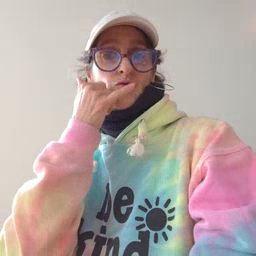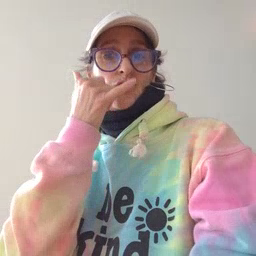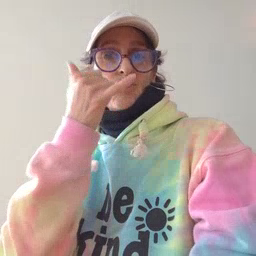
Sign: callonphone